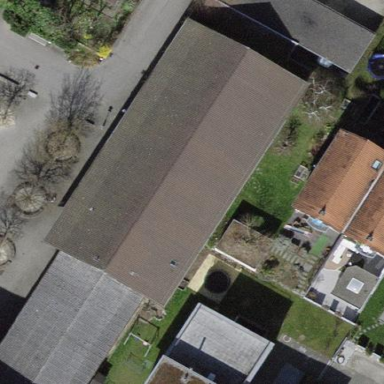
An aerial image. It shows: School building which includes sports center.